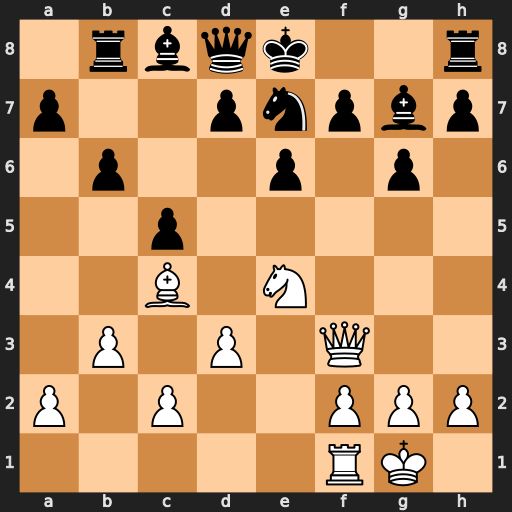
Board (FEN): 1rbqk2r/p2pnpbp/1p2p1p1/2p5/2B1N3/1P1P1Q2/P1P2PPP/5RK1
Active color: w
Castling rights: k
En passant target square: -
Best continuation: Nd6+ Kf8 Qxf7#